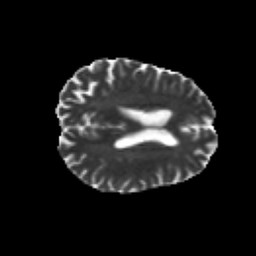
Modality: T2w
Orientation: axial
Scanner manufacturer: siemens
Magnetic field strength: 3 T
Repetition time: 6.8 s
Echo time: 0.093 s